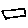
Label: square